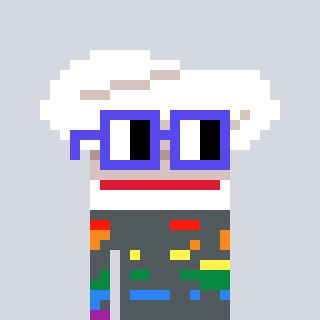
a pixel art character with square blue glasses, a chef hat-shaped head and a gunk-colored body on a cool background